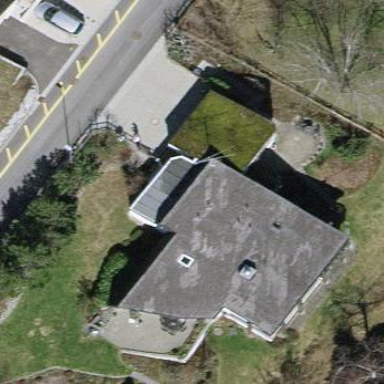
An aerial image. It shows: Garage building.